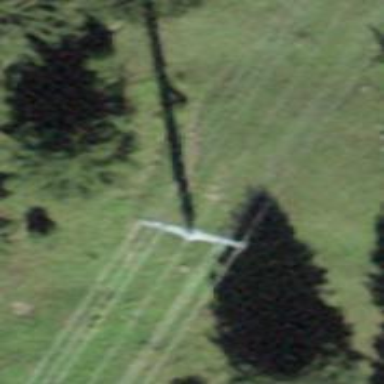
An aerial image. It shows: Power tower.